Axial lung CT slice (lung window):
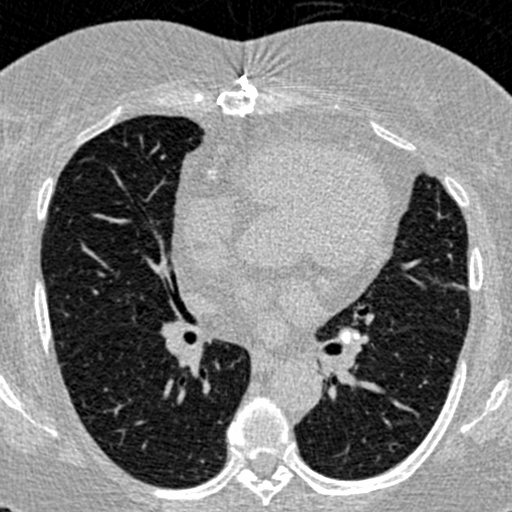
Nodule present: no